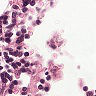
Metastatic tissue present: no